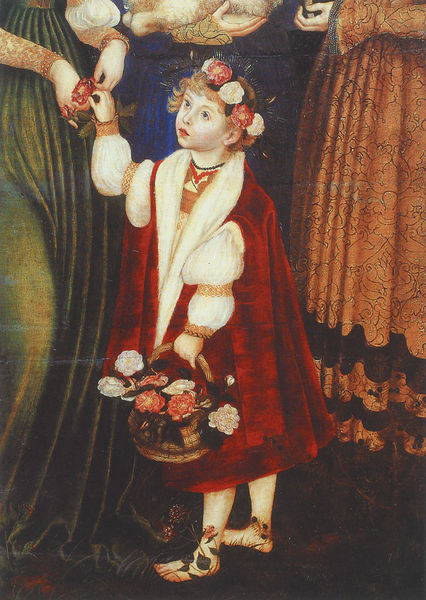
Titel: Katharinenaltar
Künstler: Lukas Cranach
Institution: Dresden, Gemäldegalerie Alte Meister
Schlagwörter: blau, blätter, hand, kopf, nackt, umhang, weiß, frauen, grün, mädchen, blume, blumen, braun, kleid, kleider, orange, blüte, blüten, rosen, rot, schal, wiese, muster, ornament, arm, falten, kragen, pelz, samt, ärmel, hände, portrait, haare, mantel, stoff, gewänder, kind, pflanzen, locken, rosa, füße, schuhe, dunkelgrün, korb, junge, barfuss, kranz, ganzfigur, blumenkranz, roz, körbchen, neugierig, blumenkorb, gewände, neugierde, blumenmädchen, riot, lkind